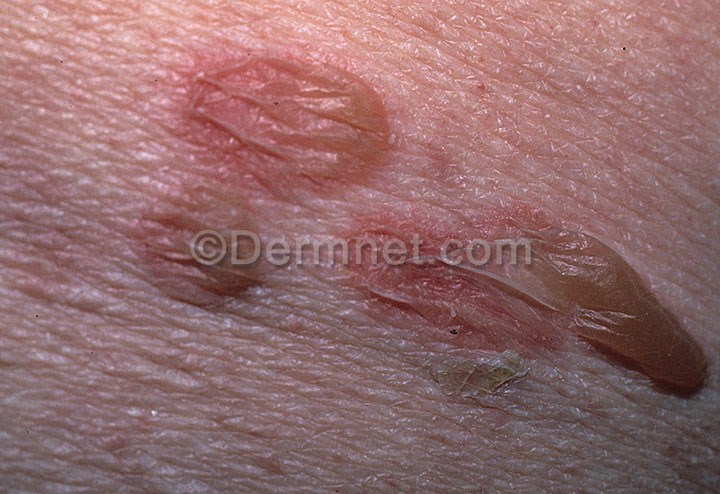
Disease: Bullous Disease Photos